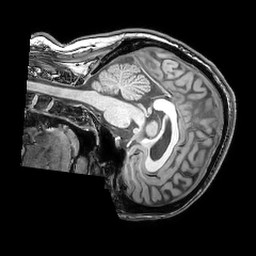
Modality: T1w
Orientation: sagittal
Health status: ill
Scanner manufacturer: philips
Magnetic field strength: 3 T
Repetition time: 0.007 s
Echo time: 0.0035 s